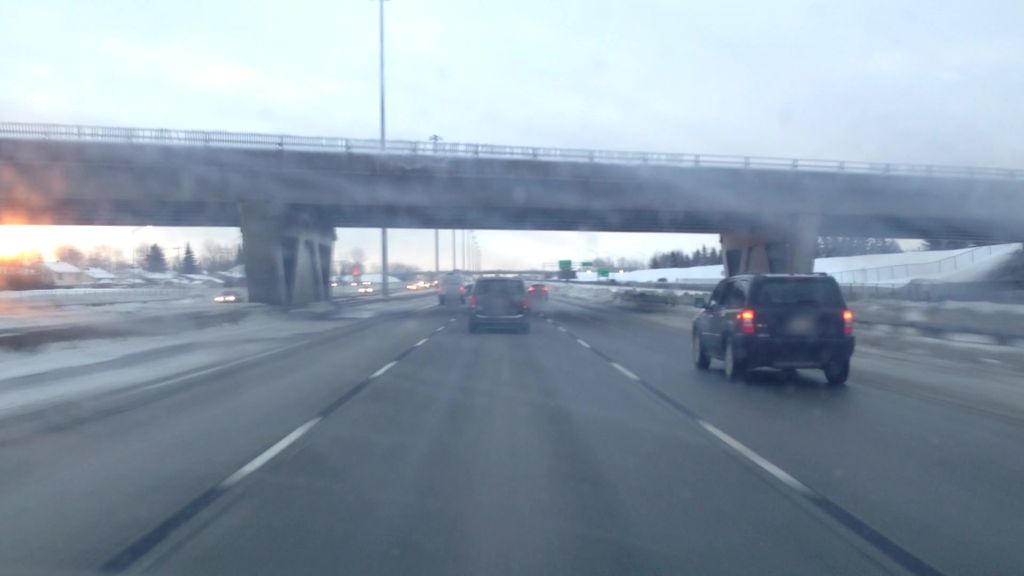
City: montreal